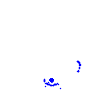
Particle: kaon